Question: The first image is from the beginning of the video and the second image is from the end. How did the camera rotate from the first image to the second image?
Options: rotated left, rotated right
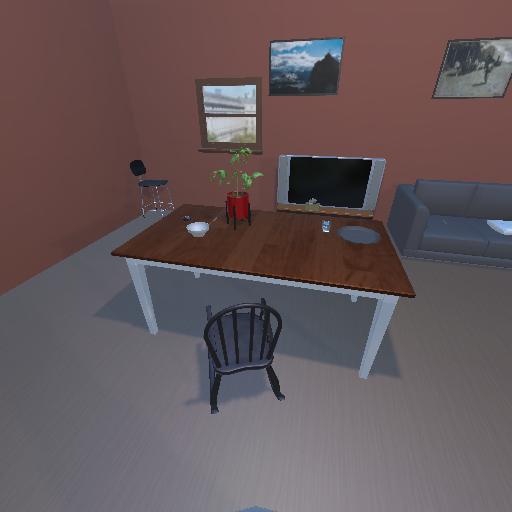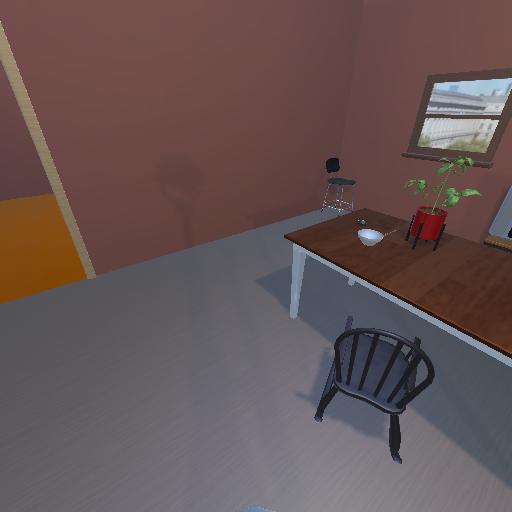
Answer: rotated left